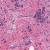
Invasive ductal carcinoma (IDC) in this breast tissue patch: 0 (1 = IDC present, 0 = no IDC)